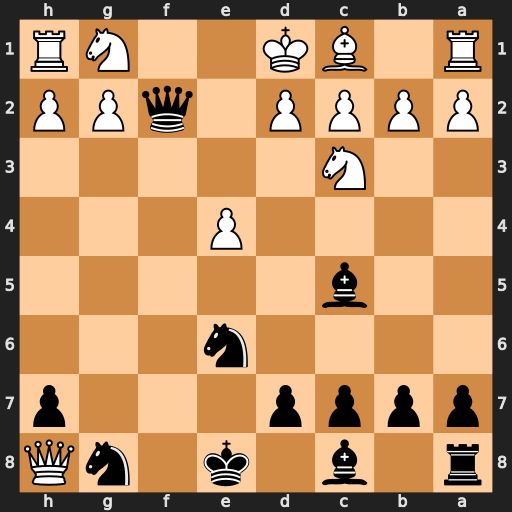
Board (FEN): r1b1k1nQ/pppp3p/4n3/2b5/4P3/2N5/PPPP1qPP/R1BK2NR
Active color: b
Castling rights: q
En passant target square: -
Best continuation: Qf1#